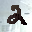
Label: 2